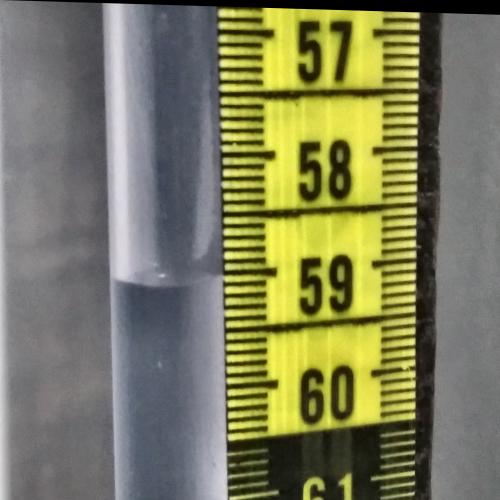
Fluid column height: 59.1 cm